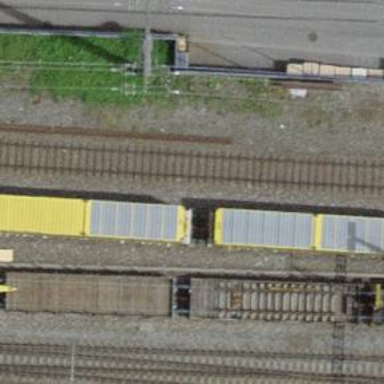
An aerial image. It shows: Railway yard with one track in service.